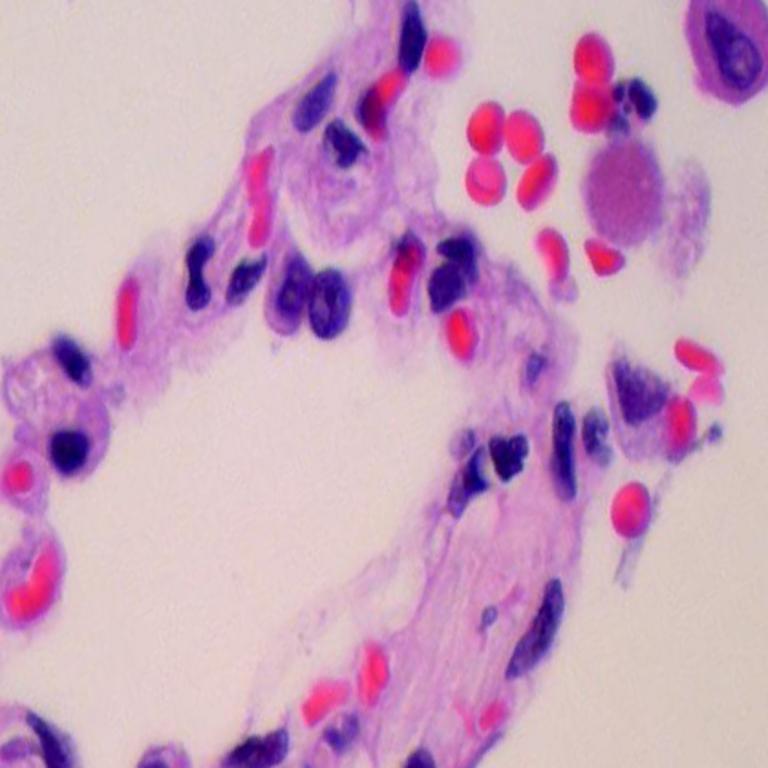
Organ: lung
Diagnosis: benign